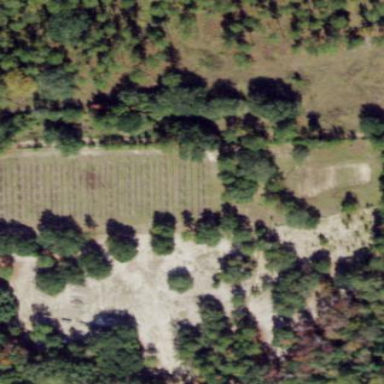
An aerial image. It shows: Plant nursery with trees.